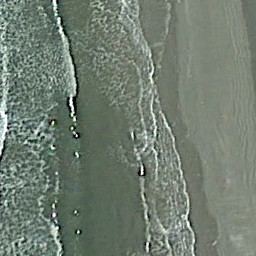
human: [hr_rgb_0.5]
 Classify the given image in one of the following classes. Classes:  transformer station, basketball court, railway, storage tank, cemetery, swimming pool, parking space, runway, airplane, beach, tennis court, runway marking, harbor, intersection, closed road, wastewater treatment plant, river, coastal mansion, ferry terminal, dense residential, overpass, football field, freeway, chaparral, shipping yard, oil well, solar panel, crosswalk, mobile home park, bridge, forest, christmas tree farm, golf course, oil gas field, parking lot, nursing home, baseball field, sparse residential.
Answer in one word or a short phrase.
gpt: beach